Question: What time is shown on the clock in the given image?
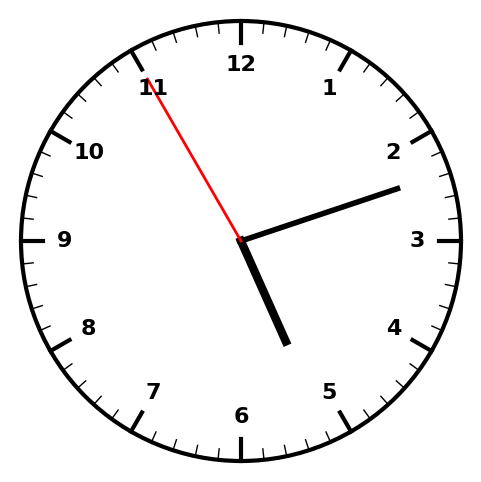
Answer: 05:11:55